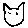
Label: cat